Interaction volume radius: 5 \u00c5
Interaction volume height: 10 \u00c5
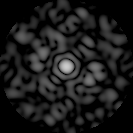
Disorder parameter: 0.8157